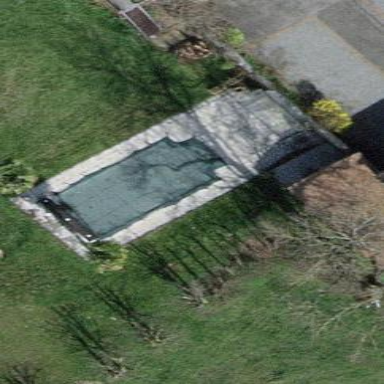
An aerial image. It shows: Swimming pool located in leisure land.